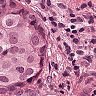
Metastatic tissue present: yes